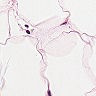
Metastatic tissue present: no